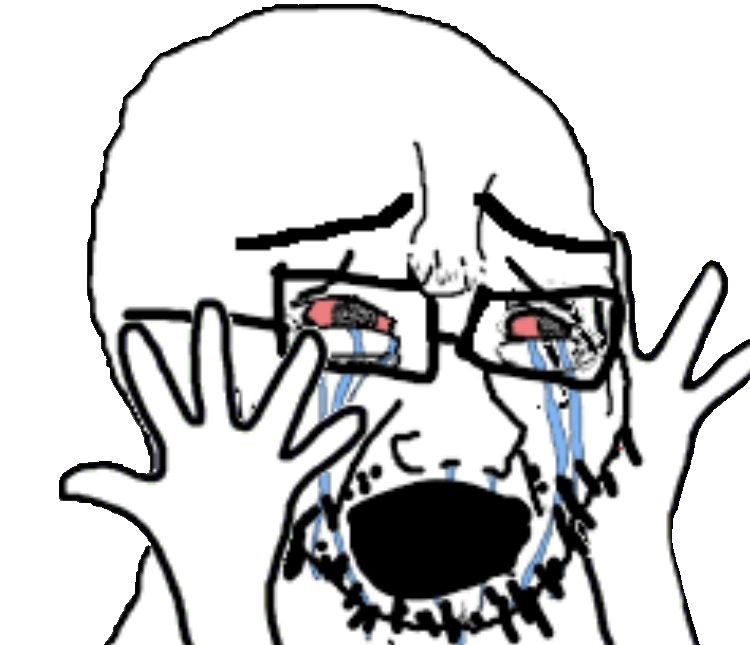
Label: 5_Soyjak